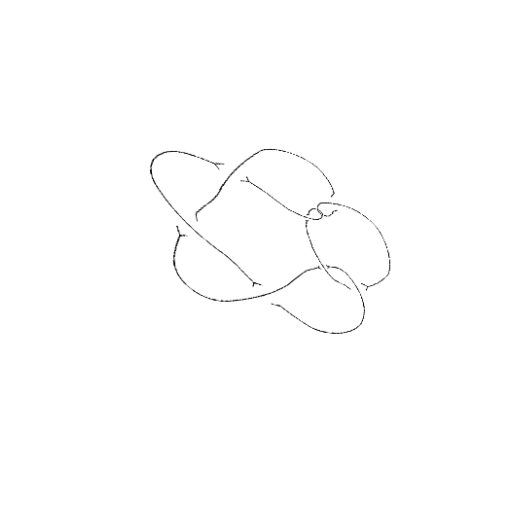
Crossing number: 9